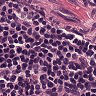
Metastatic tissue present: no